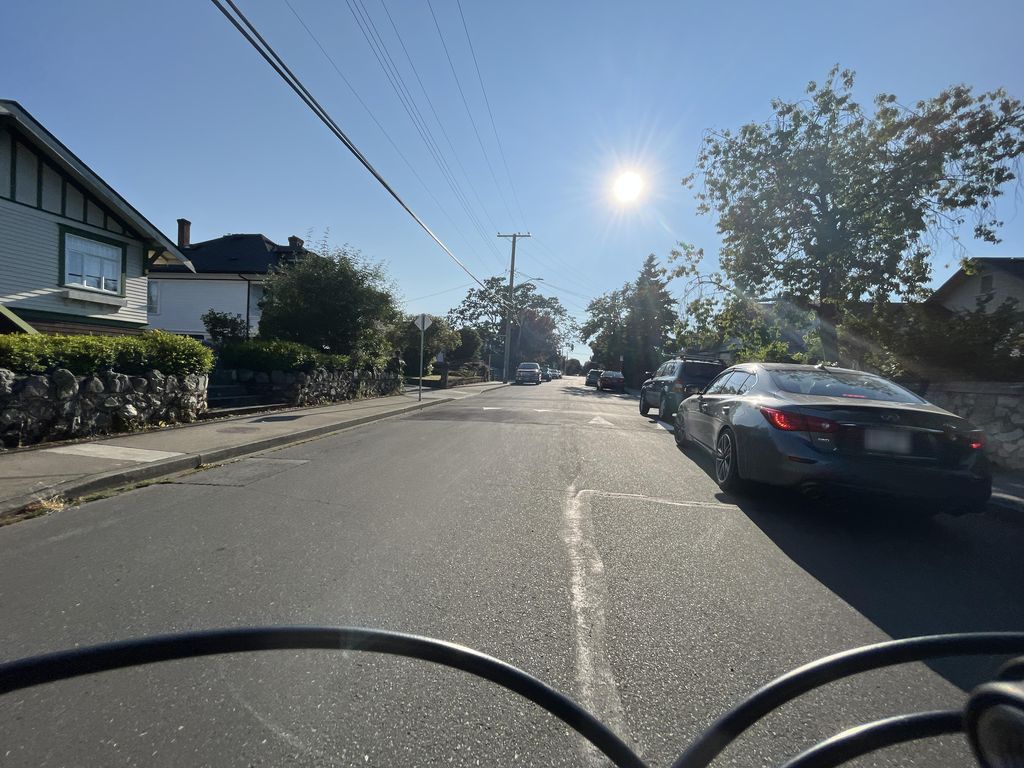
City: victoria